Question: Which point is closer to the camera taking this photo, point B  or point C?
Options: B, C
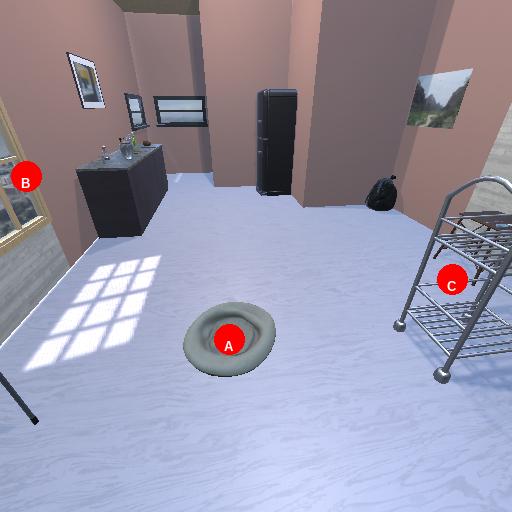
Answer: B